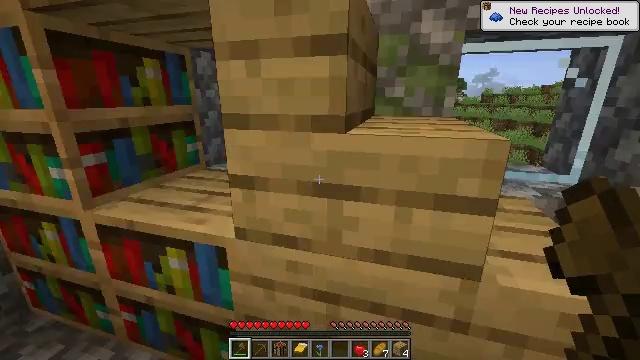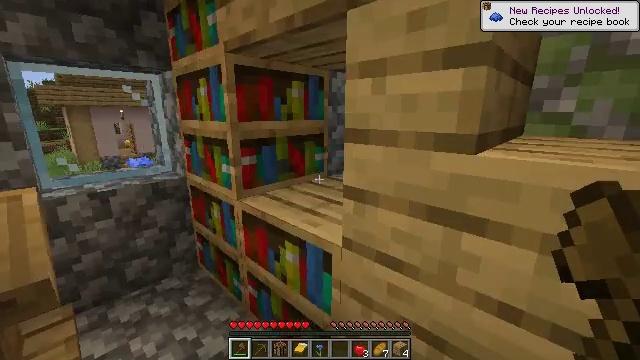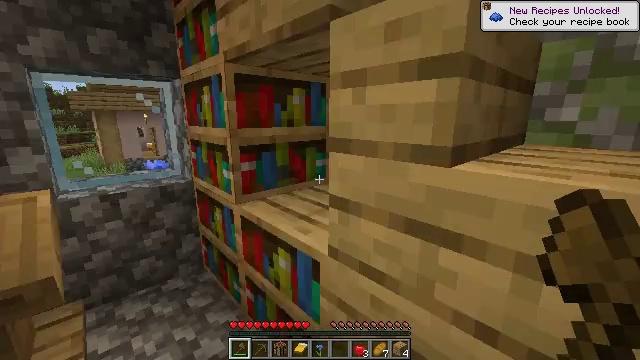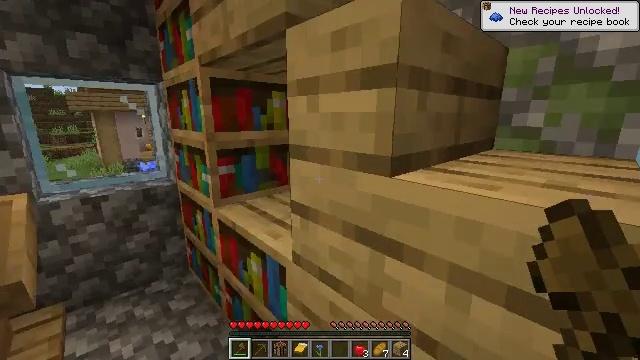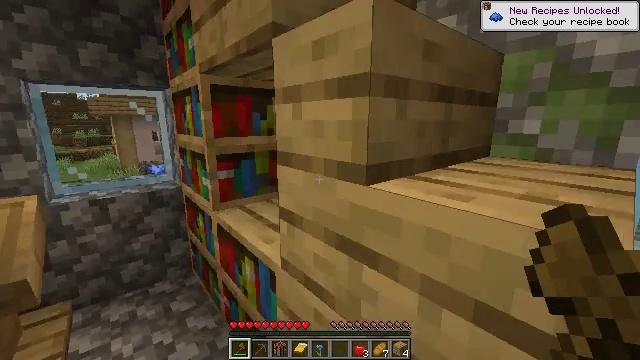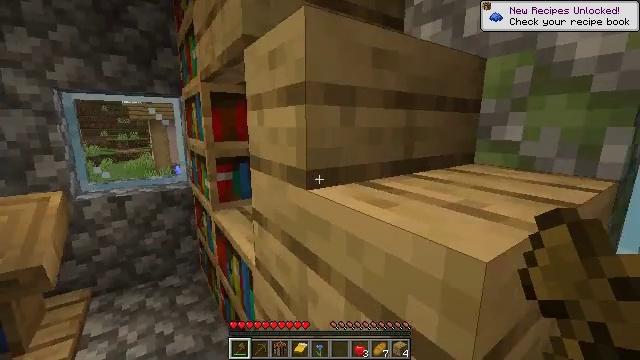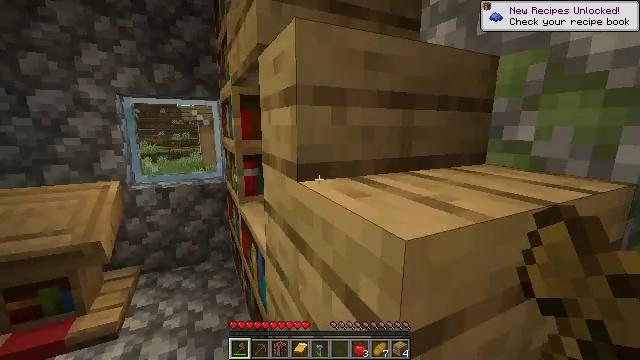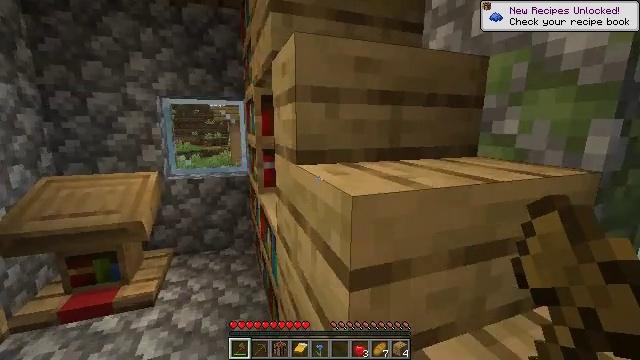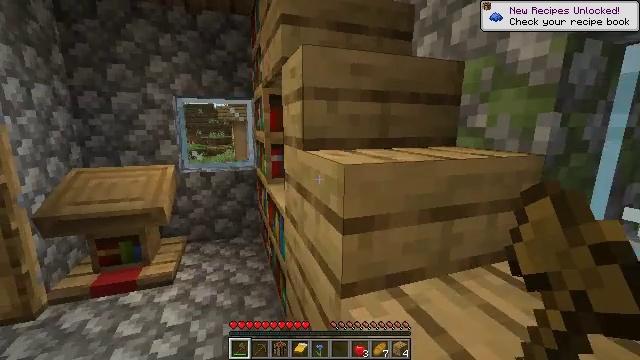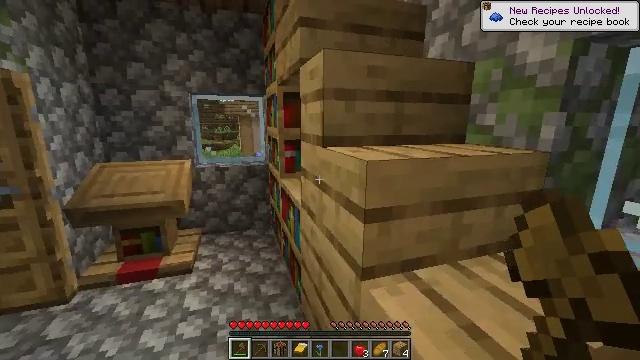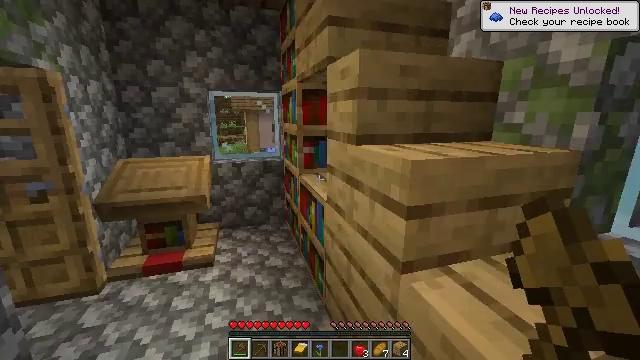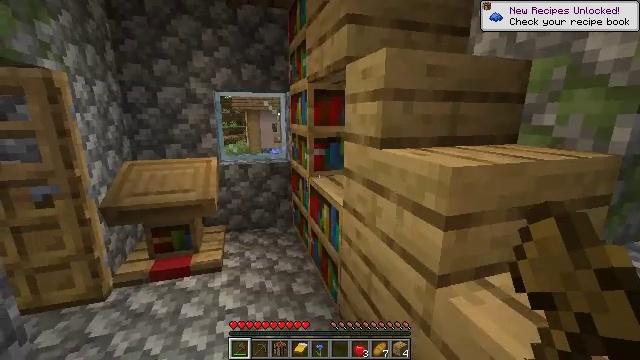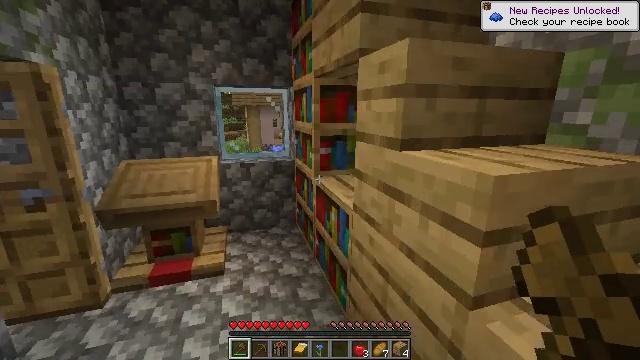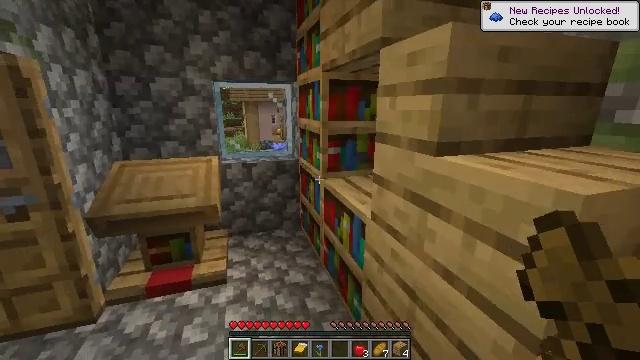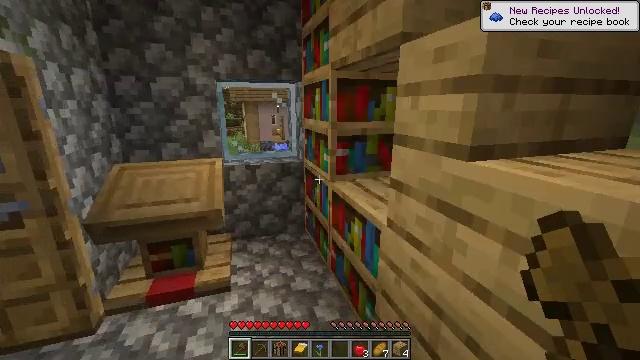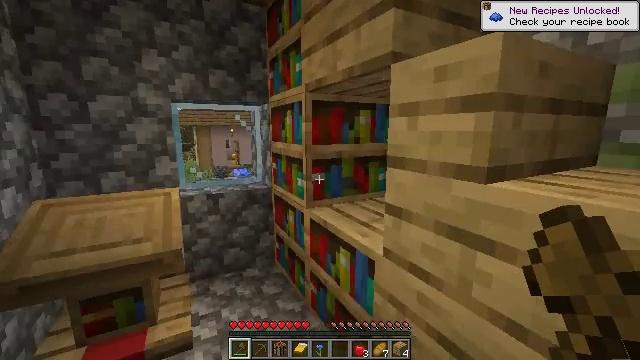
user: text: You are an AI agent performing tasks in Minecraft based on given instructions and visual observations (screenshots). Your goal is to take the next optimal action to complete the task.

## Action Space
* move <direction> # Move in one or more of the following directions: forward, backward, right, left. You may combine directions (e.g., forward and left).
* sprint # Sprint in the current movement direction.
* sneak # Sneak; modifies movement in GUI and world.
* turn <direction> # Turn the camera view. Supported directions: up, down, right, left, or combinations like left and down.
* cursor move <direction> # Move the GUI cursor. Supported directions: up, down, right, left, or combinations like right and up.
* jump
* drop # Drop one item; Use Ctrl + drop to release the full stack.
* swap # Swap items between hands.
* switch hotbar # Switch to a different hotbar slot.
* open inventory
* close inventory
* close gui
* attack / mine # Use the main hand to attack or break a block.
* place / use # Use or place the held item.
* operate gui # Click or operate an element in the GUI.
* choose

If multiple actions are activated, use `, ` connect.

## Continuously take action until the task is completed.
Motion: motion action
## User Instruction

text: Destroy the bookshelf.
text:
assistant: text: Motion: move right, turn left and up
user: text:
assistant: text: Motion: move right, turn left
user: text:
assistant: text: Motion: move right
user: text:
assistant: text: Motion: move right, turn left
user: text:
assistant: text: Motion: move back and move right, turn left
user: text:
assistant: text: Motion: move back and move right, turn left
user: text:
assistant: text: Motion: move back, turn left
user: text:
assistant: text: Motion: move back and move left
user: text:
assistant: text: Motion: move left, turn left and down
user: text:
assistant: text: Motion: move forward and move left, turn down
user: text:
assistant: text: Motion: move forward
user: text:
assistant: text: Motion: move forward
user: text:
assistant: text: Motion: move forward and move left
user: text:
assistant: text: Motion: move forward and move left
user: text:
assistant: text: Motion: move forward and move left, turn right and up
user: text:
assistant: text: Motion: move forward and move left, turn right and up
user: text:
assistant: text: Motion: move forward and move left, turn right and up
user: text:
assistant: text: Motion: move forward, turn right and up
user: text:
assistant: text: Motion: turn up
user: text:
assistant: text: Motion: turn up
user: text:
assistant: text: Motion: turn up
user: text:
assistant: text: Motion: turn up
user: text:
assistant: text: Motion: turn up
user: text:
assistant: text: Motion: no_op
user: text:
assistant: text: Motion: no_op
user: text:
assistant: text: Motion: attack / mine
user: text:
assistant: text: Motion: attack / mine
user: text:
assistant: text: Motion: attack / mine
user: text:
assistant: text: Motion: attack / mine
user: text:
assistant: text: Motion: attack / mine